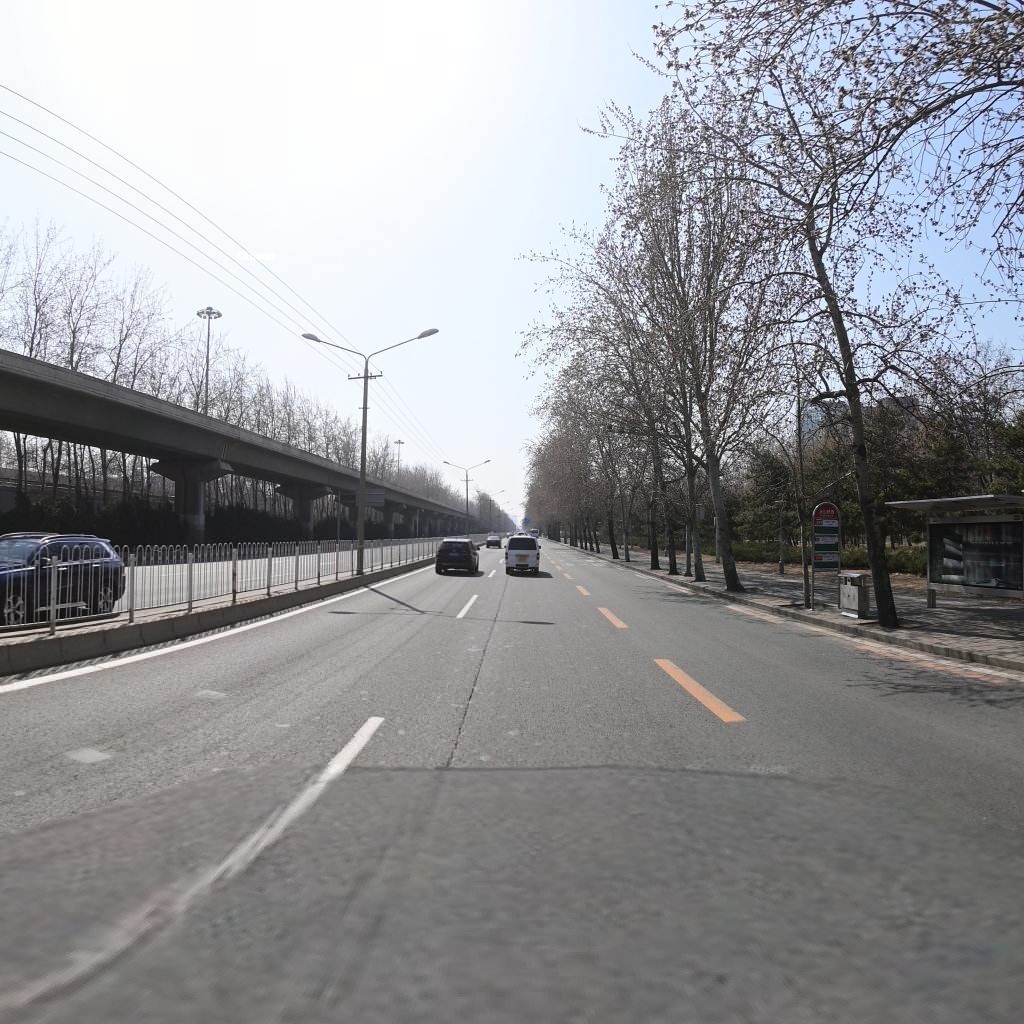
Region: Chaoyang
Road damage annotations: longitudinal crack